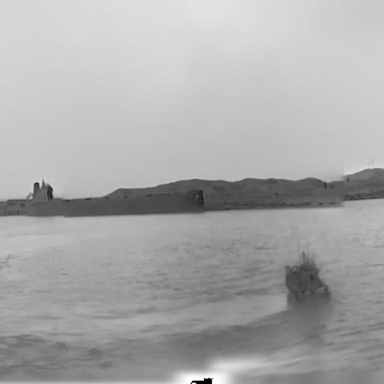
There is a fishing_boat in the infrared image.